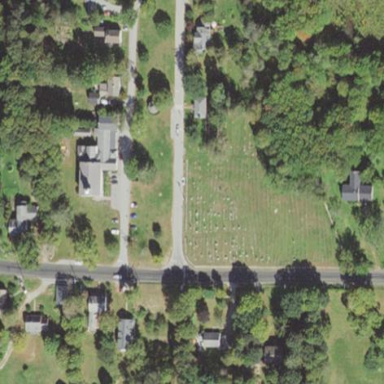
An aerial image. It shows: Cemetery area categorized as cemetery.